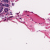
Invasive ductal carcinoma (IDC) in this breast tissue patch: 0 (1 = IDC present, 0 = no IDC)